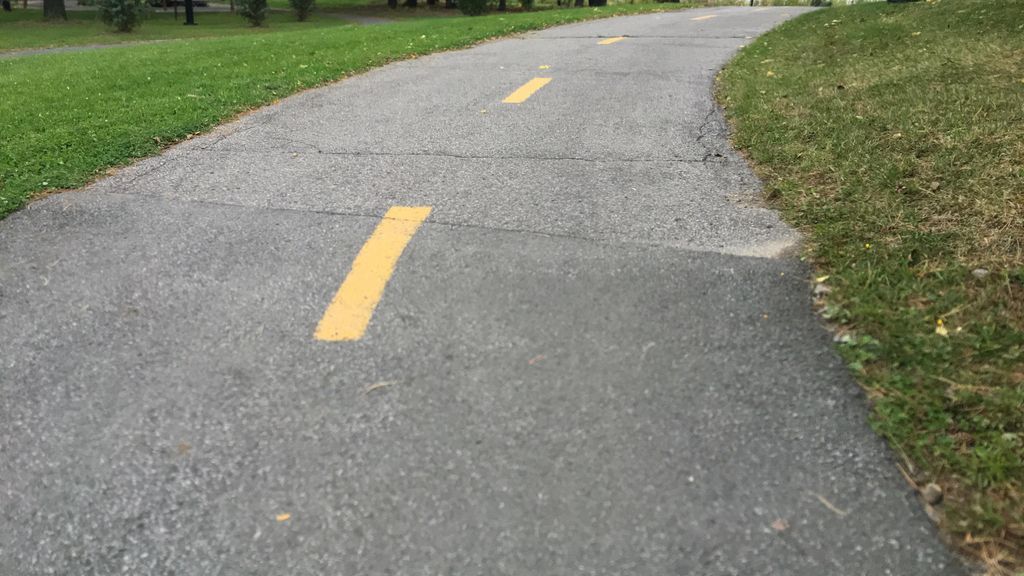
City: montreal